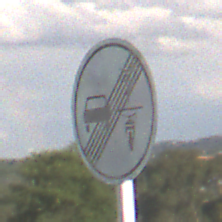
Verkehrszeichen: EndeVerbotUeberholenEinspurigeFahrzeuge
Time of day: MorningAfternoon
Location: Outdoor (Nature)
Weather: PartlyCloudy
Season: NotSpecified
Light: Natural